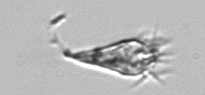
Label: Paratontonia_gracillima